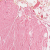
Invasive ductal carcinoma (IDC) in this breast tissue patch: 0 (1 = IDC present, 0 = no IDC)